Aerial crown-view tile of a tropical tree (Barro Colorado Island, Panama), acquired 20250414:
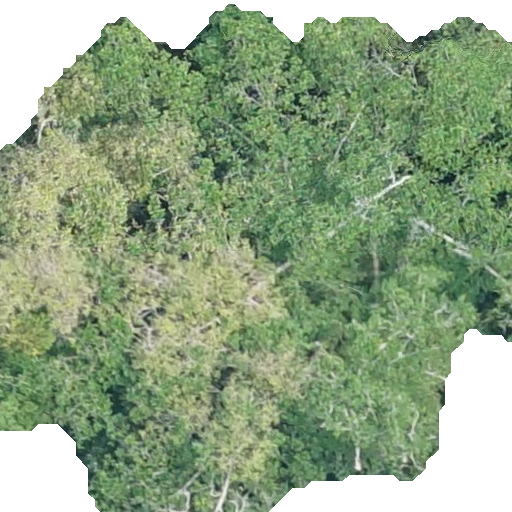
Species: Ficus insipida
GBIF accepted scientific name: Ficus insipida
Crown area: 388.321 m²